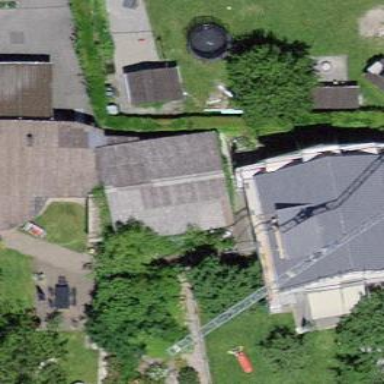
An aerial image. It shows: Garage.